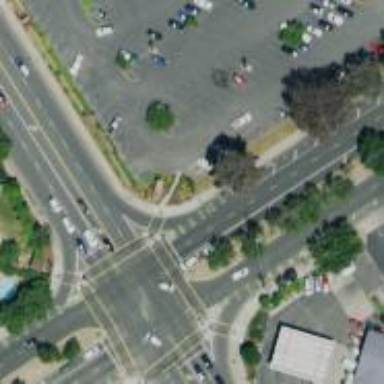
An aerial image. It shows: Solid stop line on the road marking.